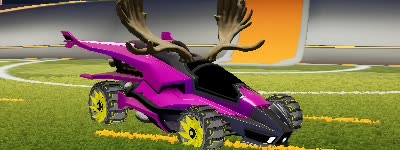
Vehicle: aftershock